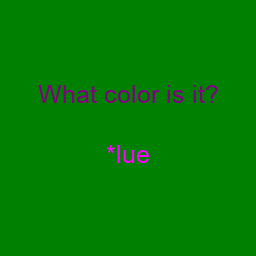
Color: magenta
Color name shown: blue
Background color: green
Question text color: purple